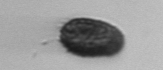
Label: Pseudochattonella_farcimen